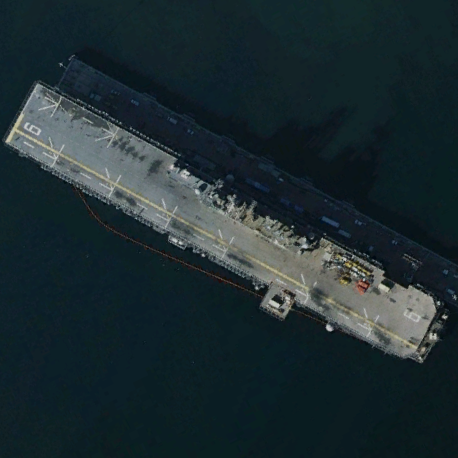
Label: assault